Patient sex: M
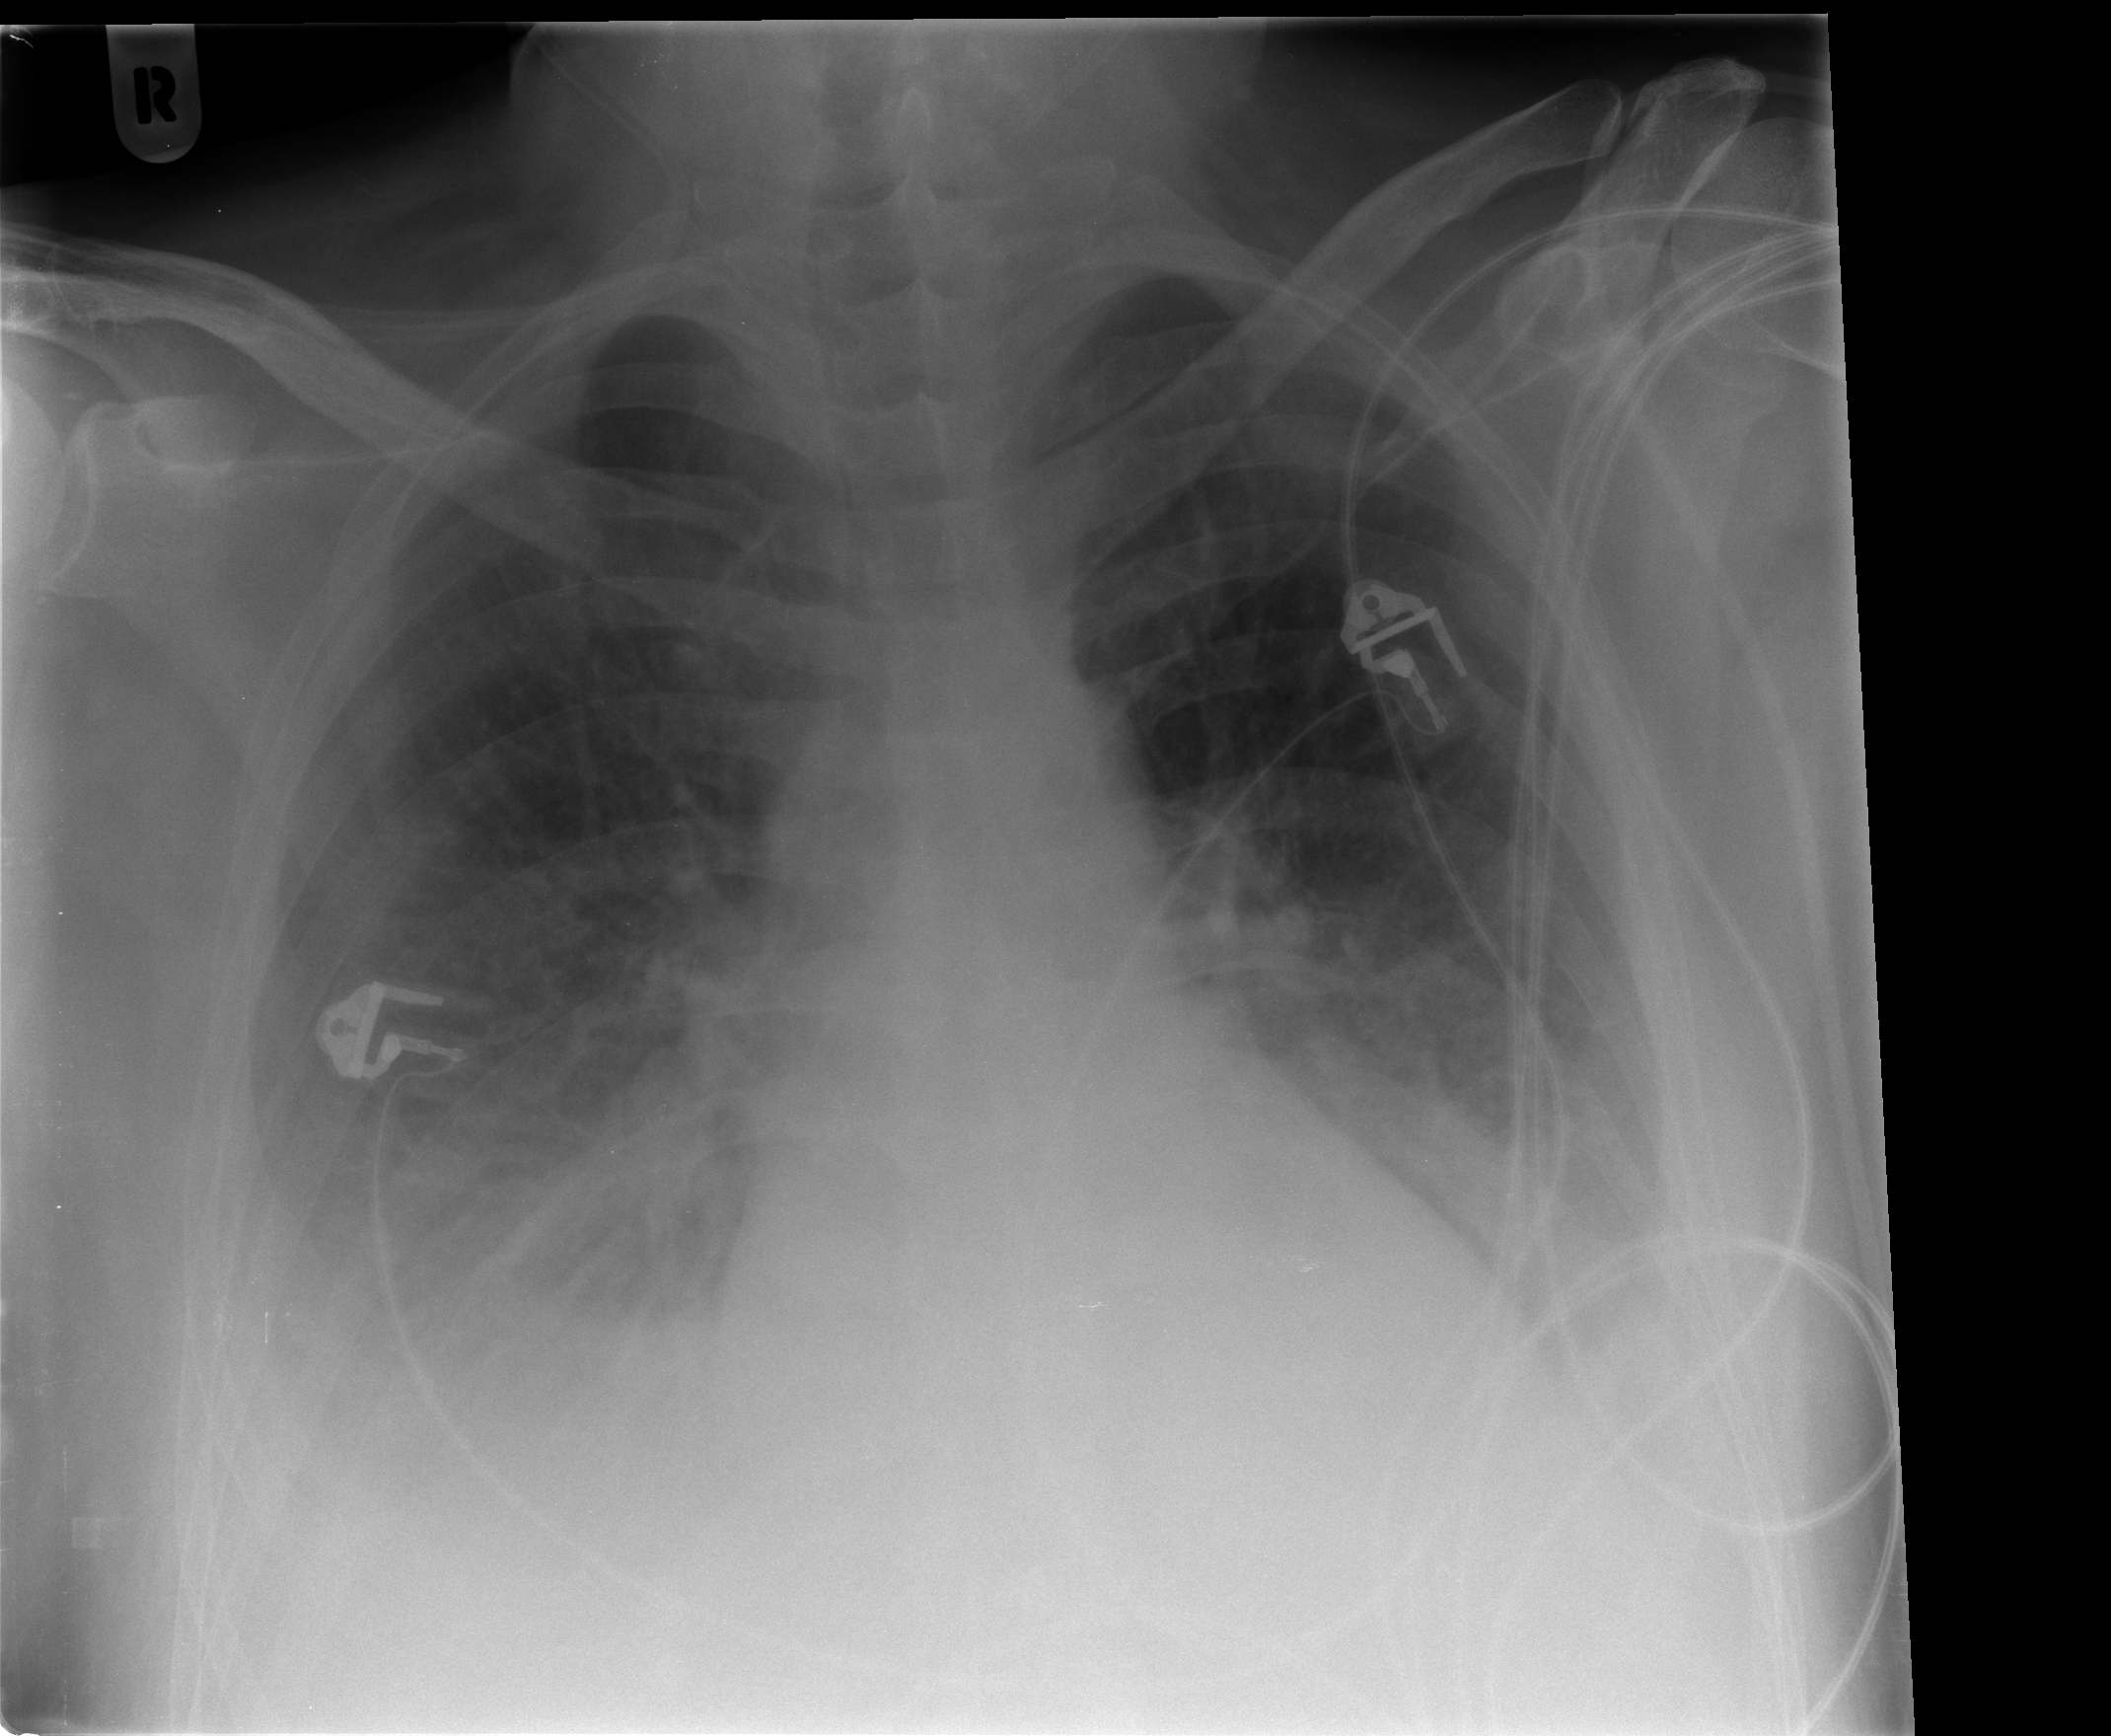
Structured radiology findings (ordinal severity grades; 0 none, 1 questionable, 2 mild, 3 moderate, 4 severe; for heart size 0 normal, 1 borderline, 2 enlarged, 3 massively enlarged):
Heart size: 1
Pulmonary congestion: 3
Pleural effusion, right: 3
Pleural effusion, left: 2
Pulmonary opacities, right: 1
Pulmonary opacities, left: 1
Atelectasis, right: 2
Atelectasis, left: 2